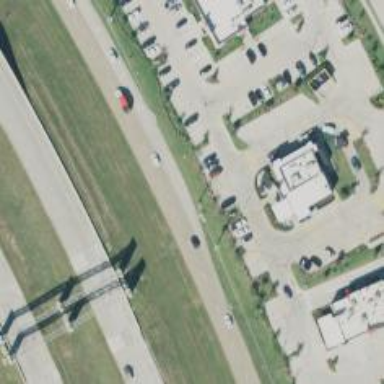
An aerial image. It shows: Secondary road with frontage road.